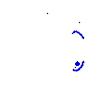
Particle: electron